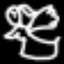
Label: angel